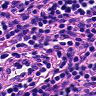
Metastatic tissue present: no